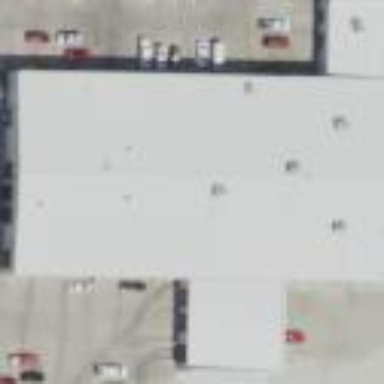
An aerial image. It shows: Building housing car shop.